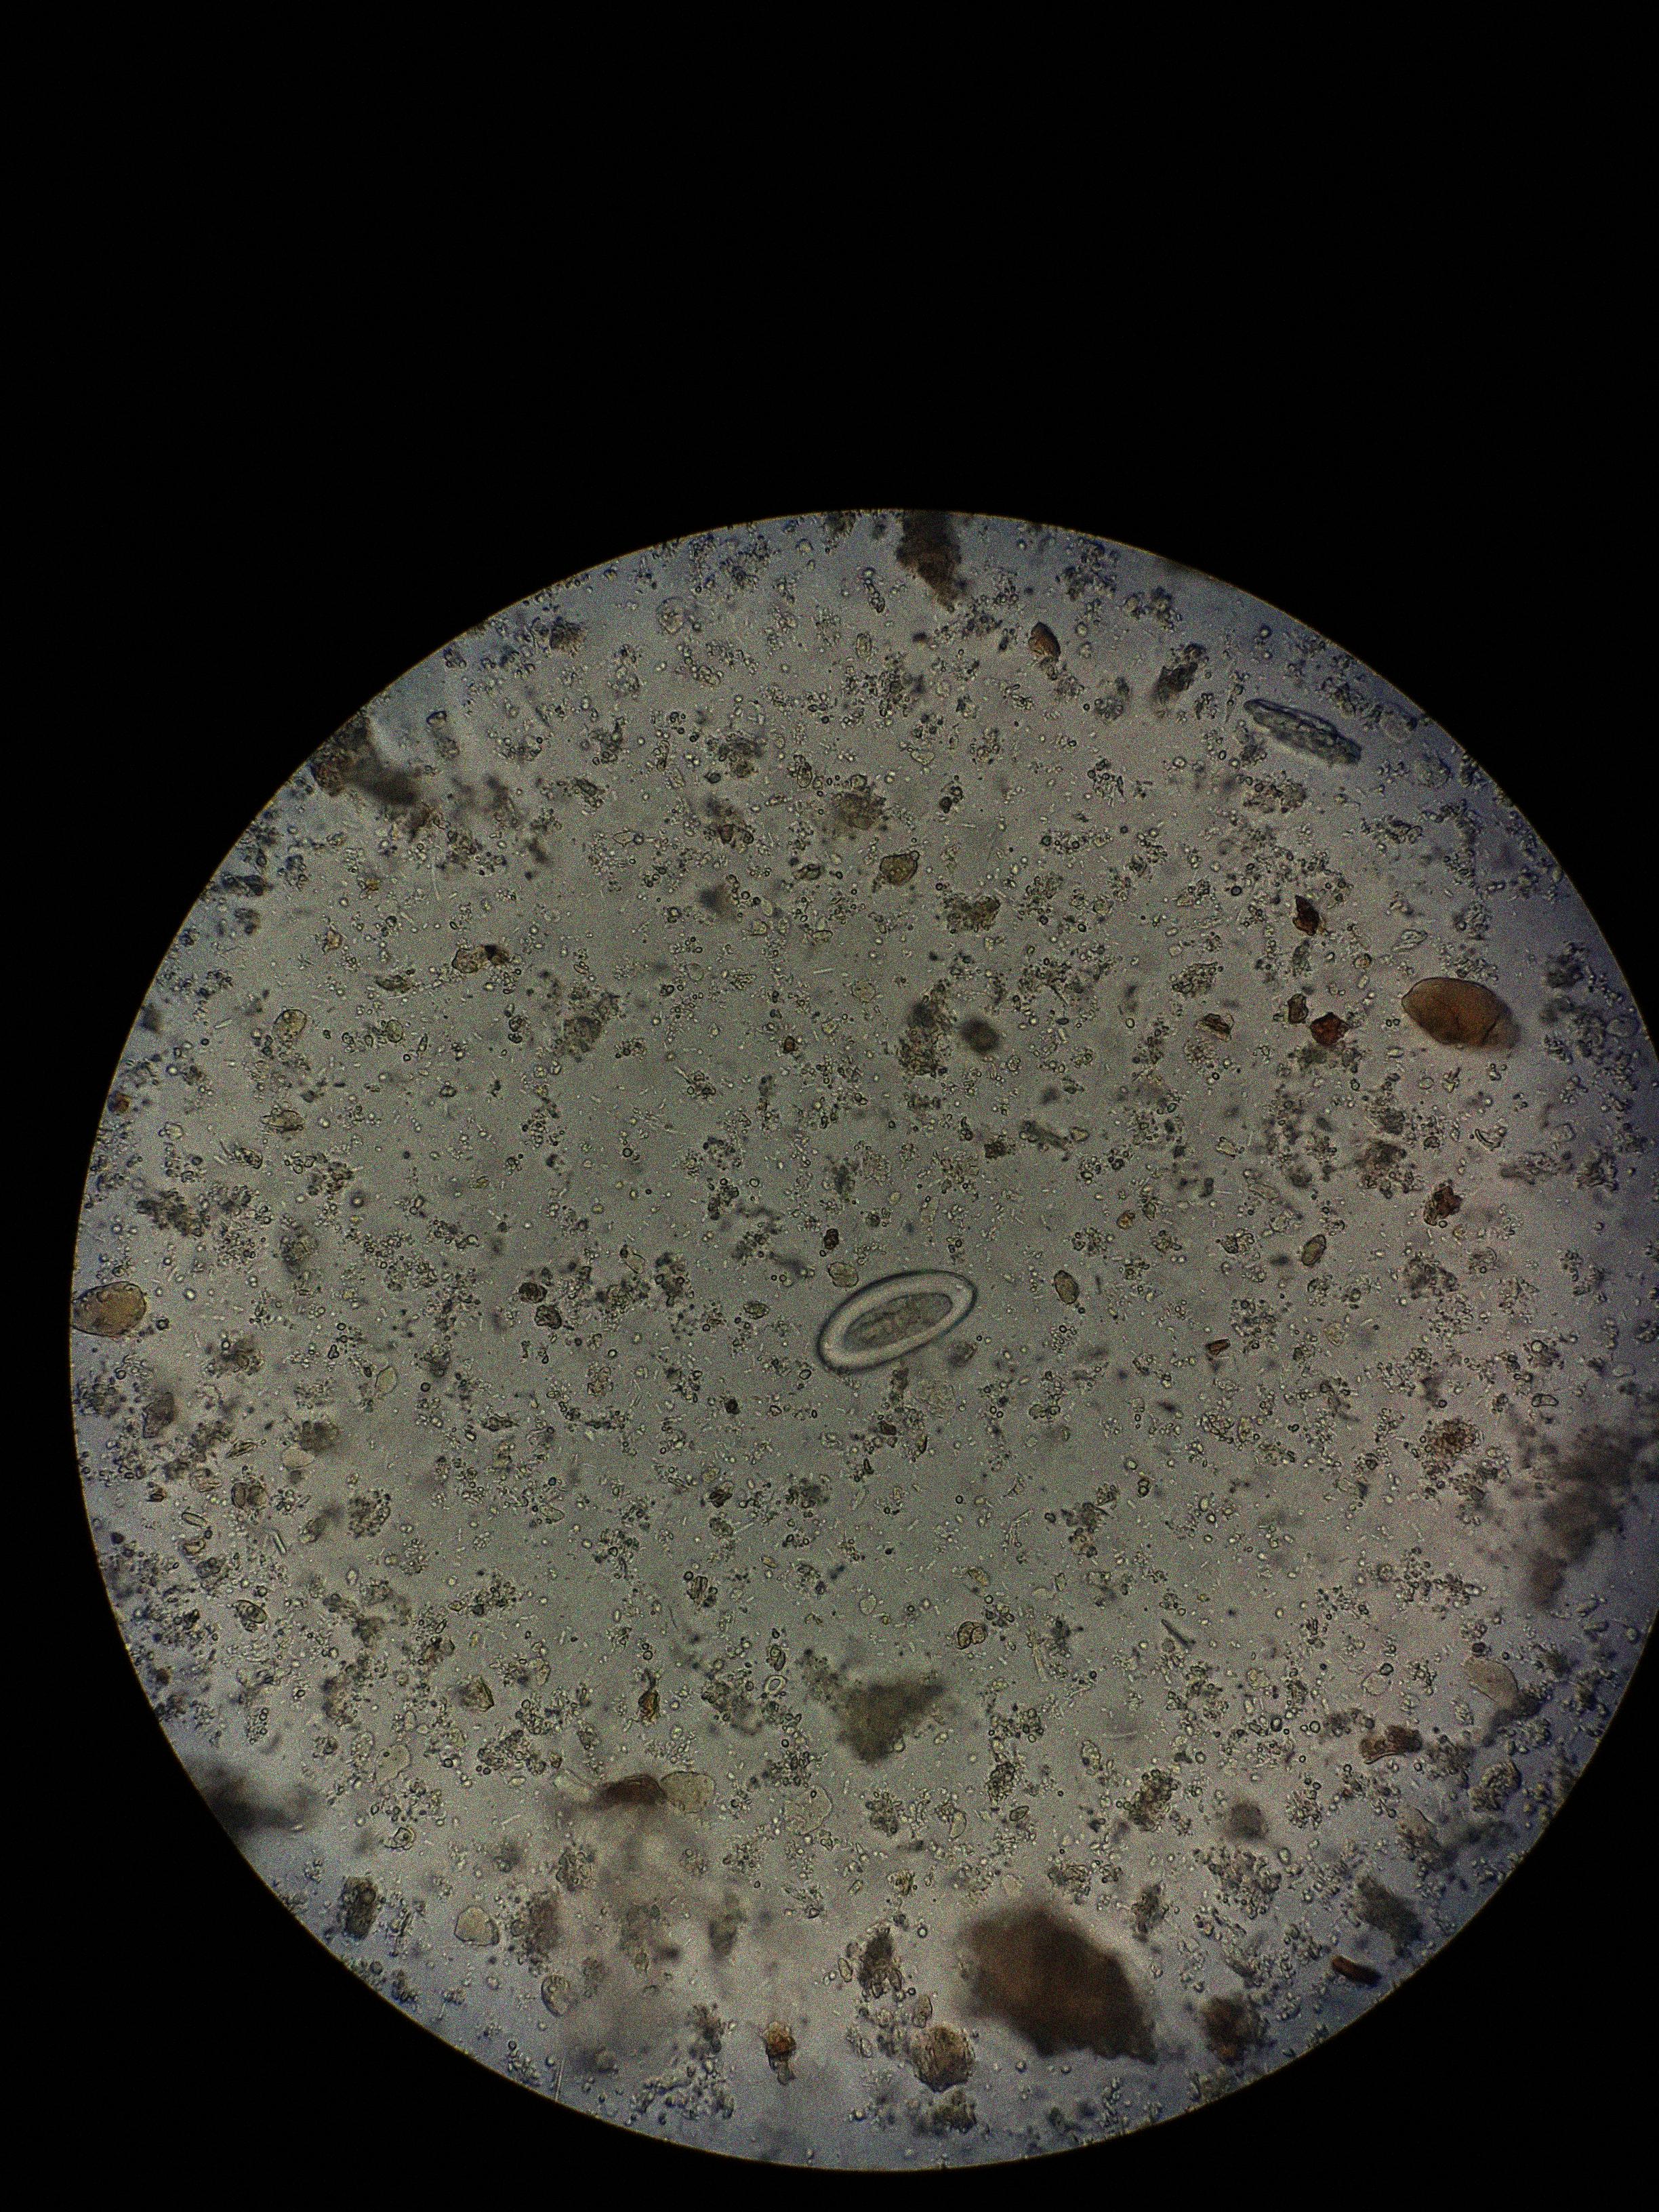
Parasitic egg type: Enterobius vermicularis